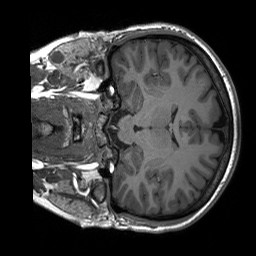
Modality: T1w
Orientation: coronal
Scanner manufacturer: siemens
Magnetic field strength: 3 T
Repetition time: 2.3 s
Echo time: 0.00207 s